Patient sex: M
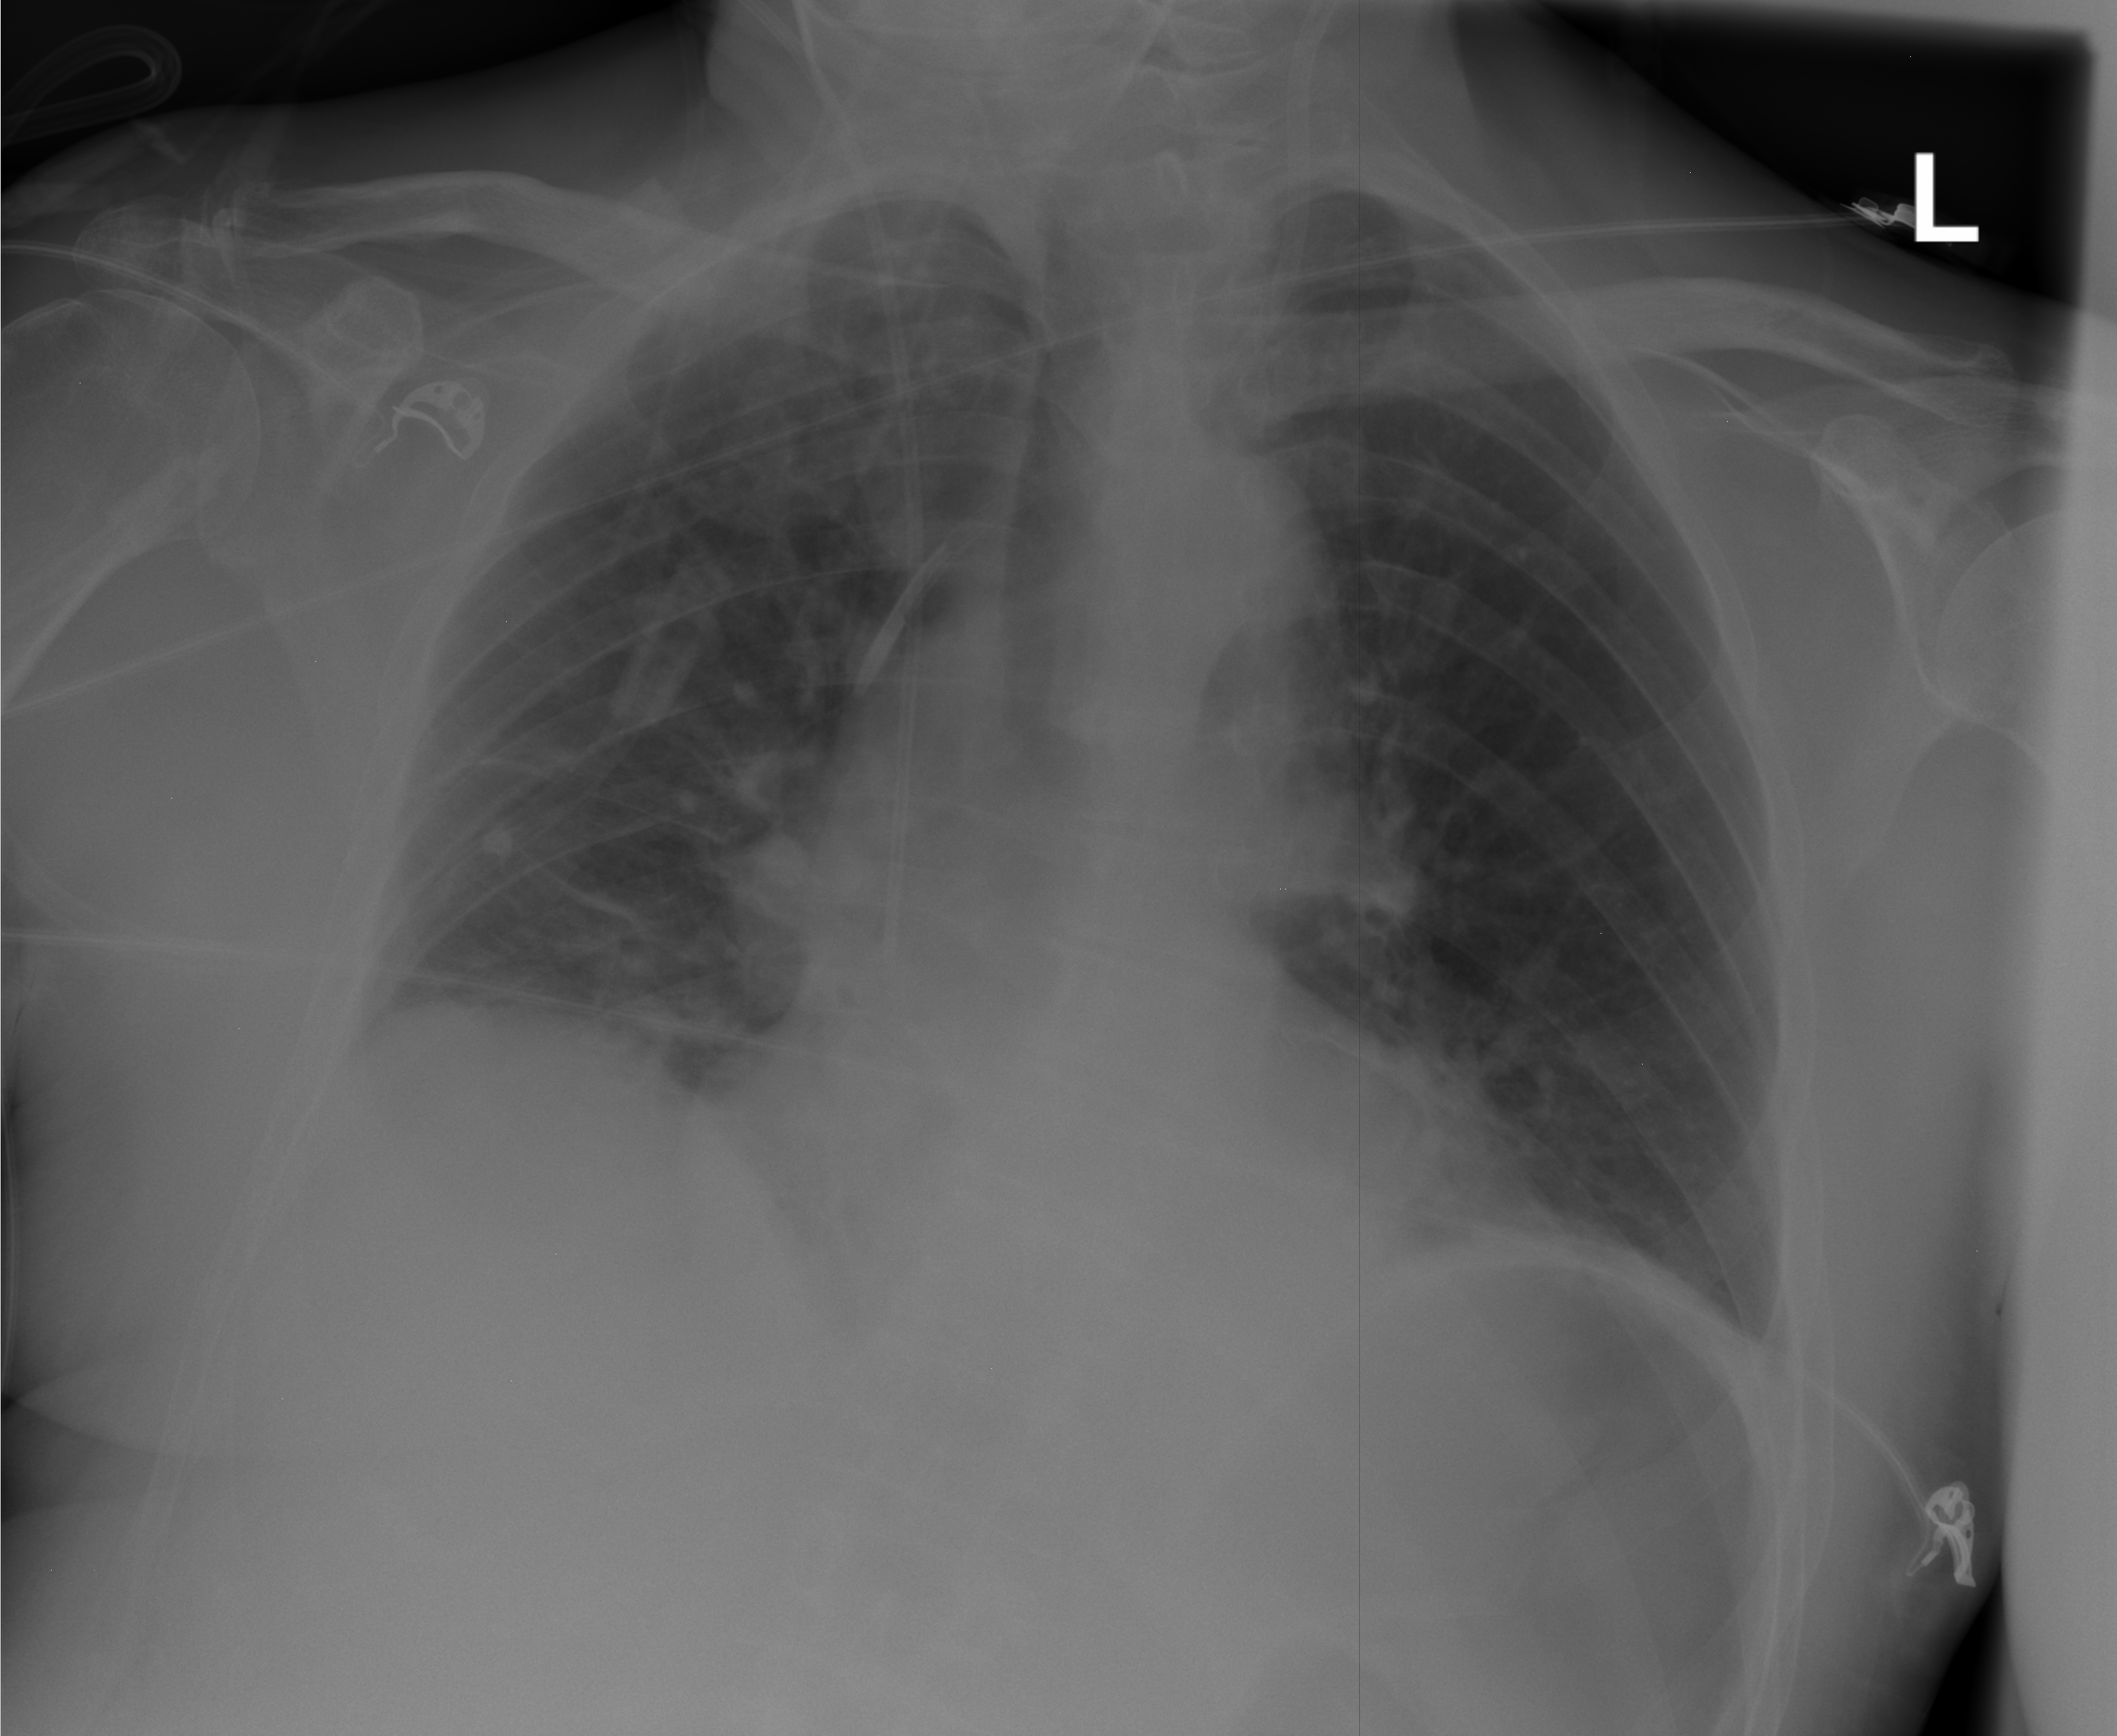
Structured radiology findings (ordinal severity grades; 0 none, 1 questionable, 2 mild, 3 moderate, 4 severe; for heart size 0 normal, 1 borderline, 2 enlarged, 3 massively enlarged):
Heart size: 0
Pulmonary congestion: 1
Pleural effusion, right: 1
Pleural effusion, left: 0
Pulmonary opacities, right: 0
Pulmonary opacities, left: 0
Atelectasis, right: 2
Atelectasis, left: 0